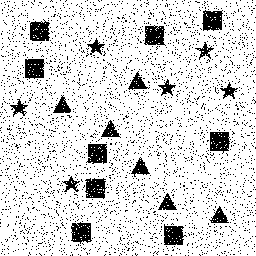
Squares: 9
Triangles: 6
Stars: 6
Total shapes: 21